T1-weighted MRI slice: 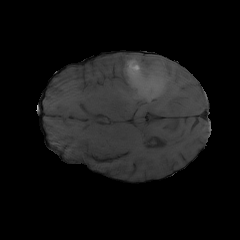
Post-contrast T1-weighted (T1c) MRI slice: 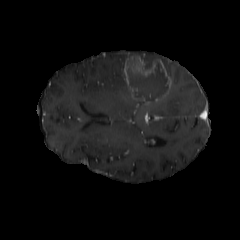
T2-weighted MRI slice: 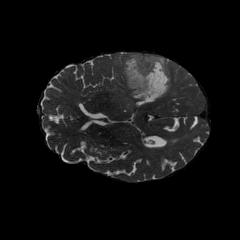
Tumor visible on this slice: yes